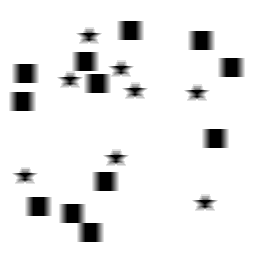
Squares: 12
Triangles: 0
Stars: 8
Total shapes: 20